Field crop: maize
Growth stage: 2
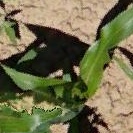
Species: maize